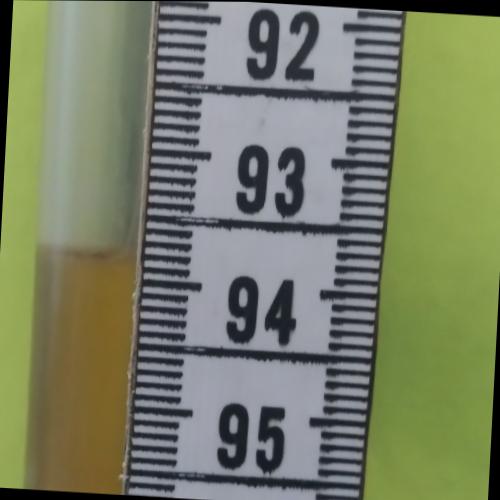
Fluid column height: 93.8 cm